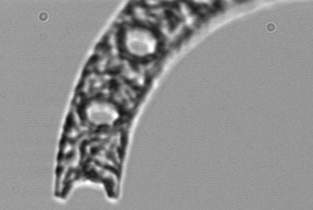
Label: Eucampia